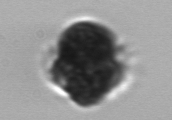
Label: Mesodinium